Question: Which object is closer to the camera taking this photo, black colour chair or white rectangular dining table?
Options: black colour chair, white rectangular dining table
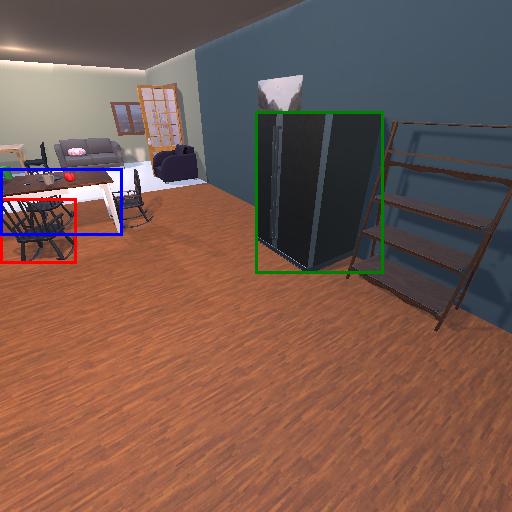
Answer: black colour chair